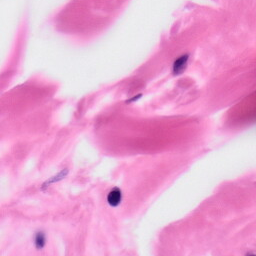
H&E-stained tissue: Skin